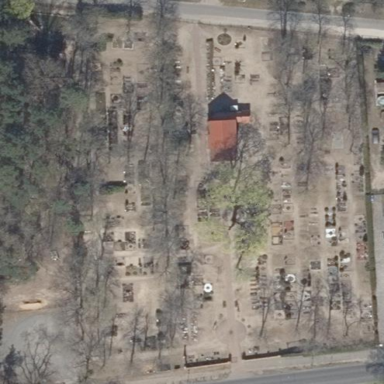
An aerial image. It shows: Cemetery.